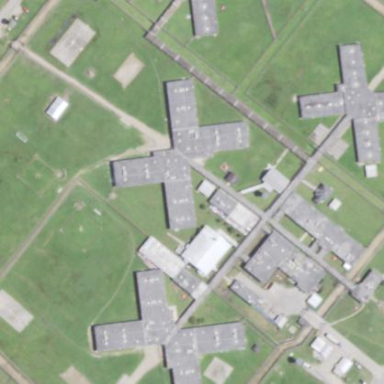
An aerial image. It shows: Prison enclosed by fence.